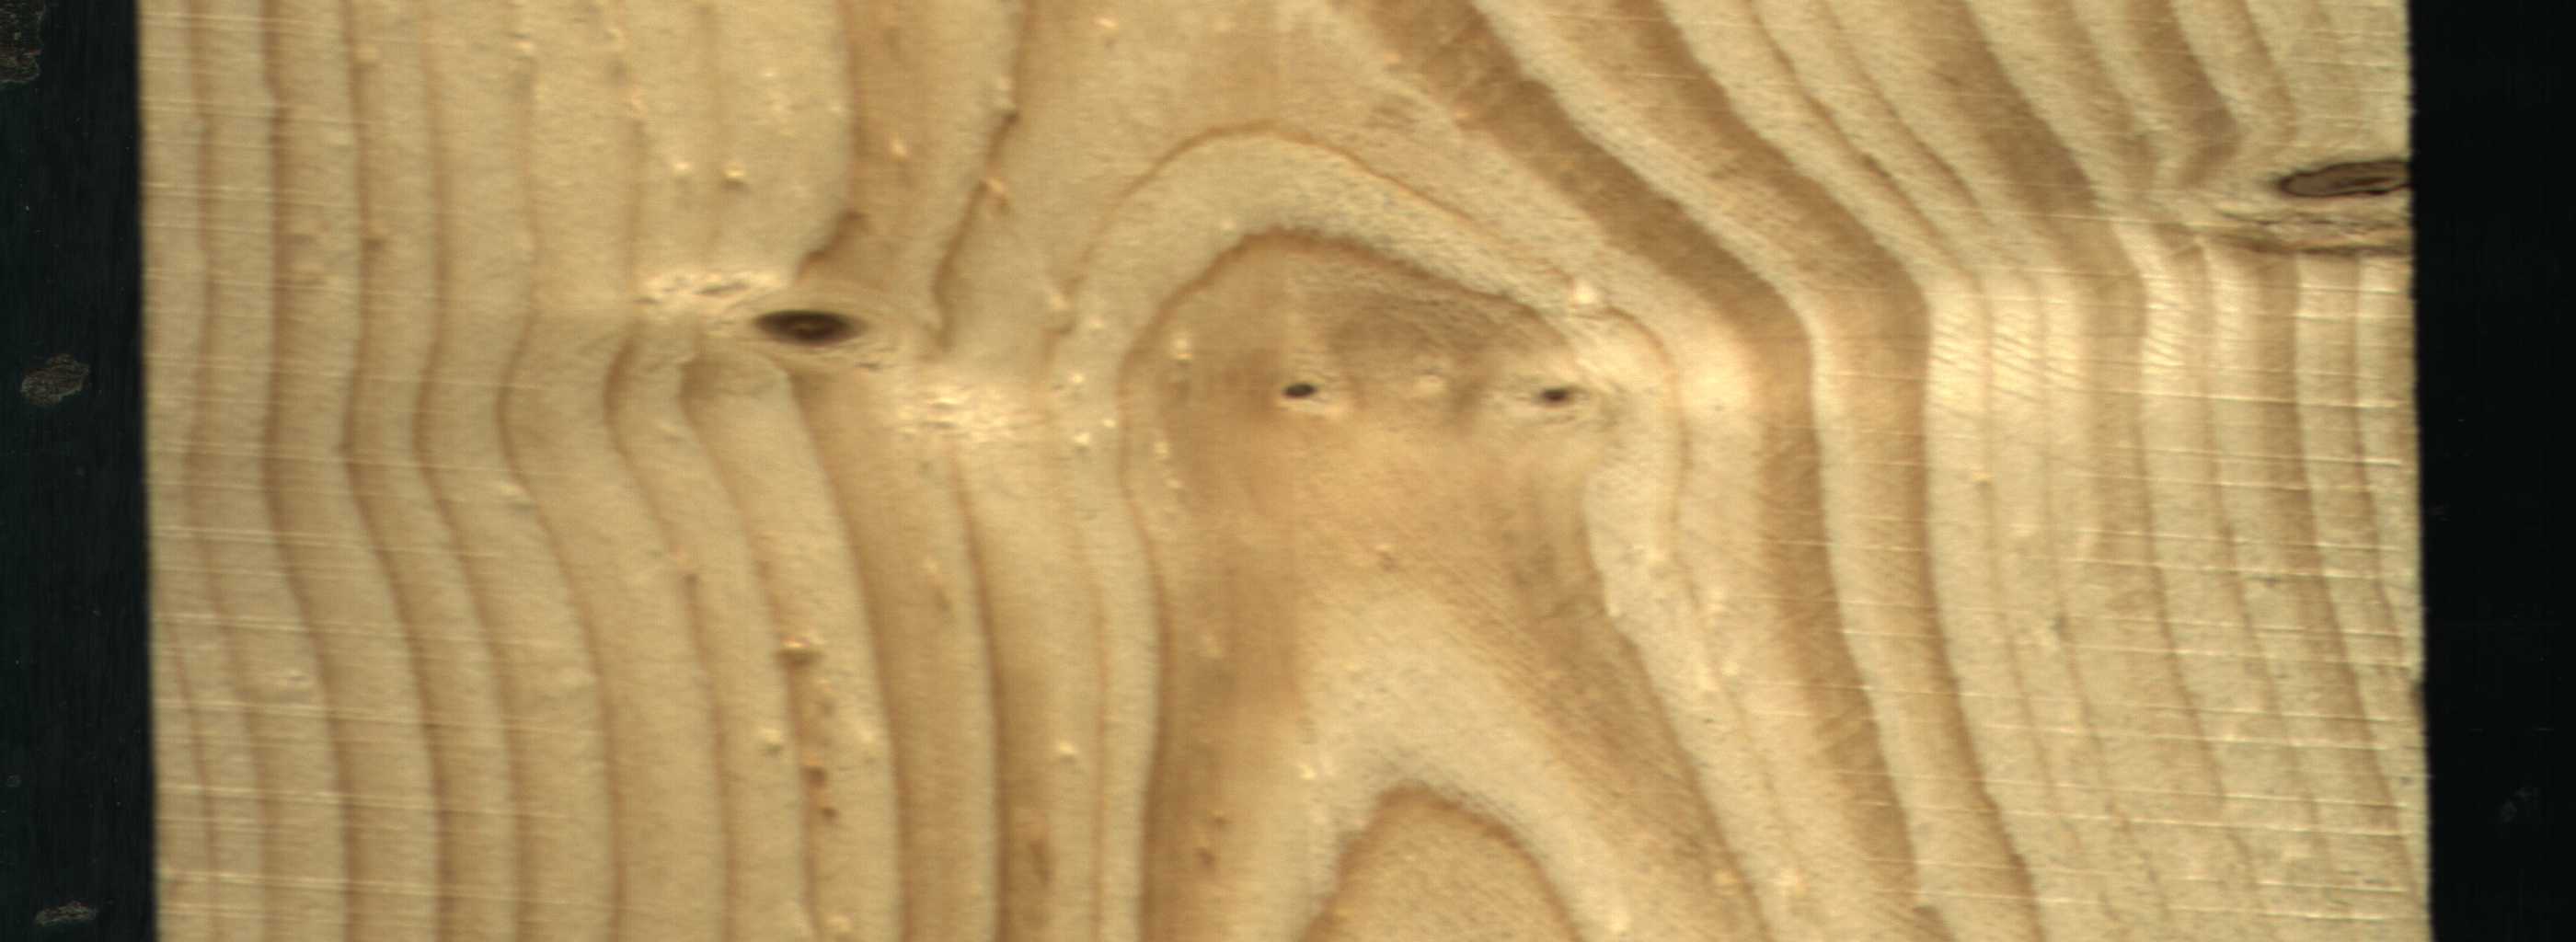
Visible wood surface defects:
Dead_Knot
Dead_Knot